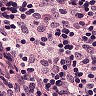
Metastatic tissue present: no